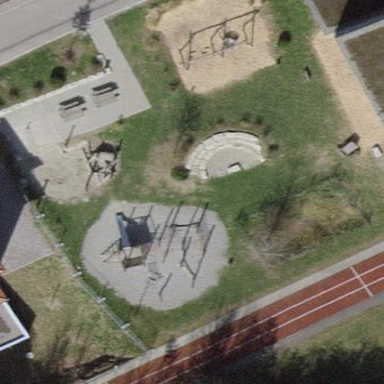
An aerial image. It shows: Playground area for leisure activities on the land.